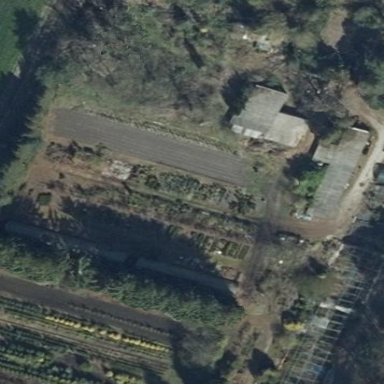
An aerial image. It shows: Plant nursery.